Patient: sex M, age 46
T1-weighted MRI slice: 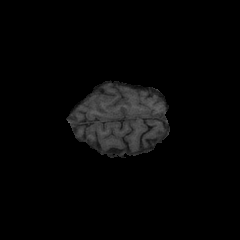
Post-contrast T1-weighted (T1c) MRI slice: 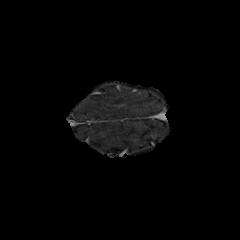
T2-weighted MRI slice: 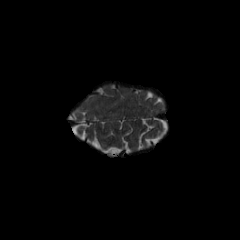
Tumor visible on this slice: no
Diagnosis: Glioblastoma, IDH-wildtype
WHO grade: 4